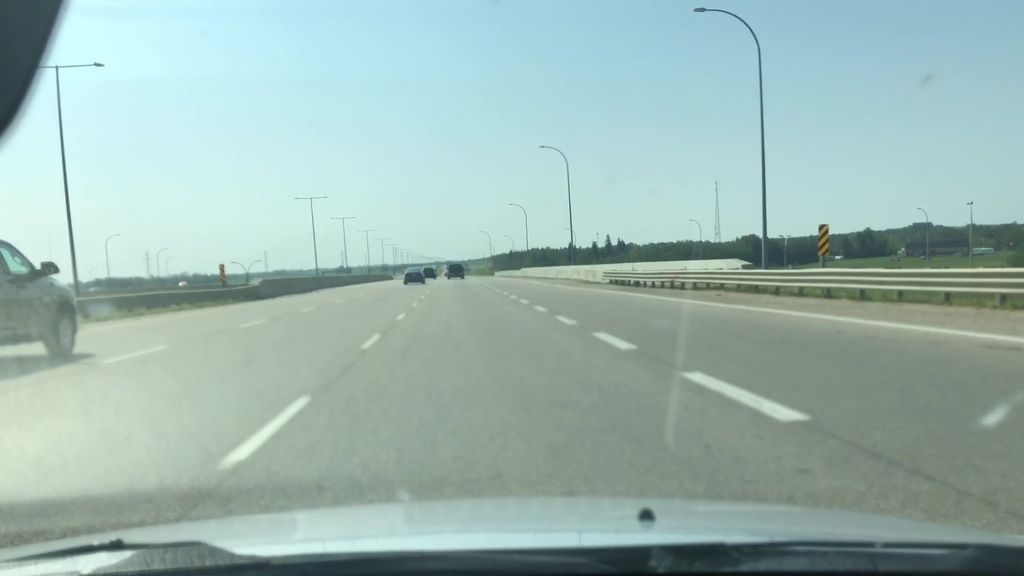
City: edmonton